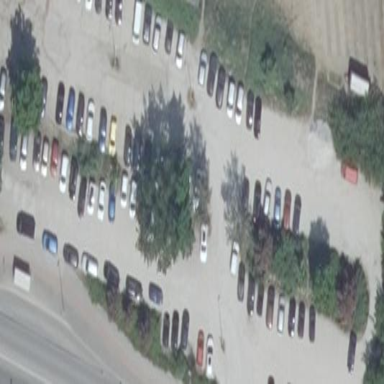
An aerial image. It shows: Unpaved service road used as parking aisle.